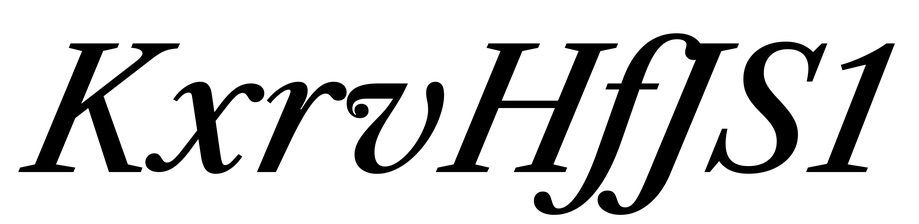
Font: LibreCaslonText-Italic_Medium_Italic